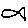
Label: fish